Question: See the screenshot of how I have vim configured below. The 'gutter' i.e. where the '+' and '~' symbols appear show my git status using this amazing sublime text port for vim: <URL>

How do I change the color of the gutter where there are no '+'/'~' symbols? I.e. the grey part? This is how you change the number column: <URL> but I can't find how to change the 'gutter' color.
Any ideas?
Many thanks.
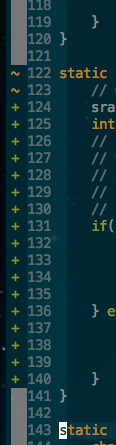
Answer: This "gutter" is called the signs column. (See ':help signs' for more information.) The highlight group associated with this column is called 'SignColumn', and can be set like this (using the example from the help section):
'''
:highlight SignColumn guibg=darkgrey
'''